Lunar surface albedo tile
Center latitude: -10.438
Center longitude: -10.623
Resolution (meters per pixel, mean): 201.29
Tile area (km^2): 42465.4
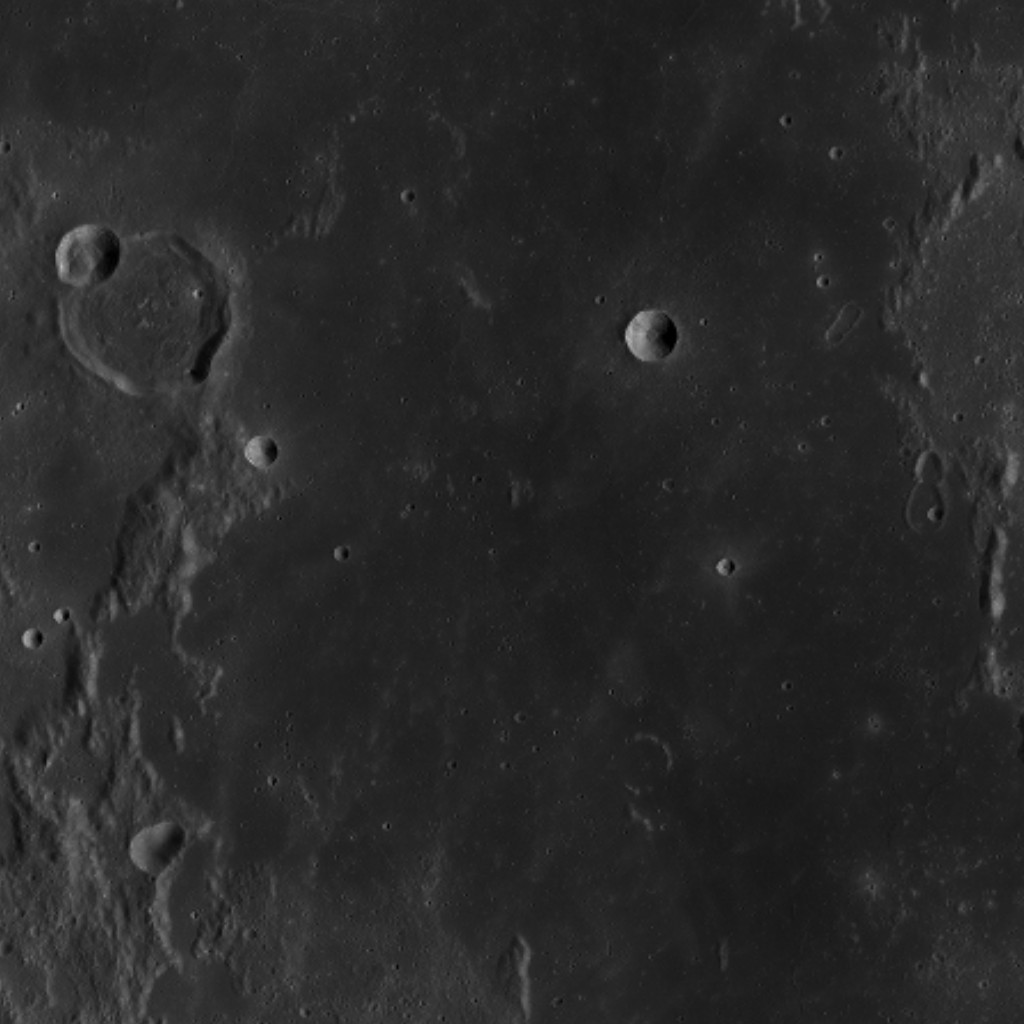